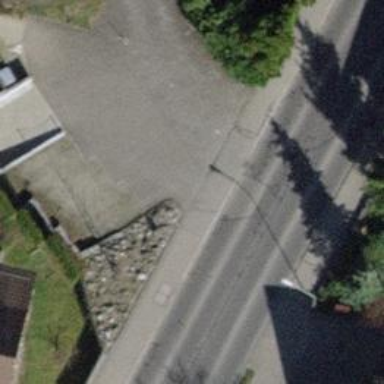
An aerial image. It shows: Parking area with paving stones.